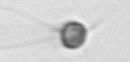
Label: Acanthoica_quattrospina